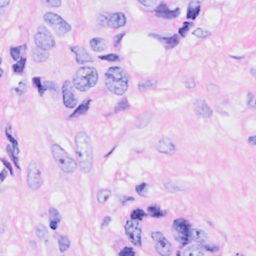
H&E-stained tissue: Breast